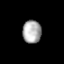
Tissue: prostate
Cell type: T cells
Senescence score: 0.3383
Nuclear area (px): 420
Mean DAPI intensity: 171.693